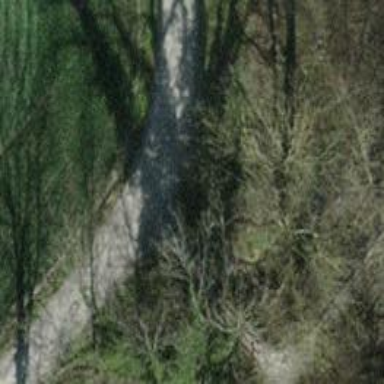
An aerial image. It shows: Path on bridge.